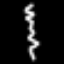
Label: squiggle